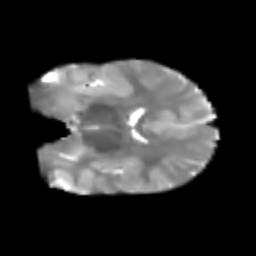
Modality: T2w
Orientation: coronal
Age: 7
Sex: male
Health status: healthy